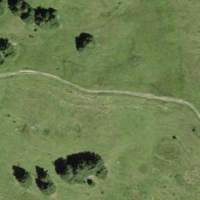
EUNIS habitat code: 23
Species observed at this site:
Parnassia palustris
Silene dioica